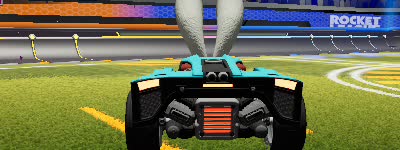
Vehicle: breakout